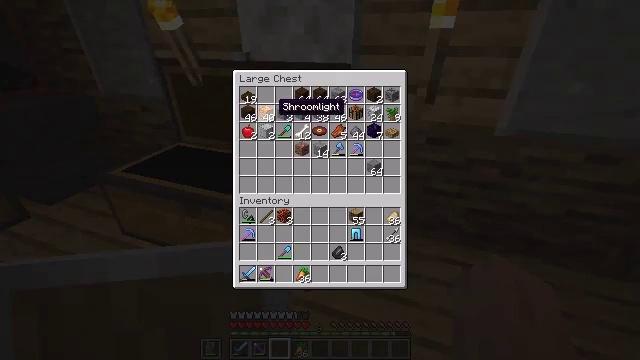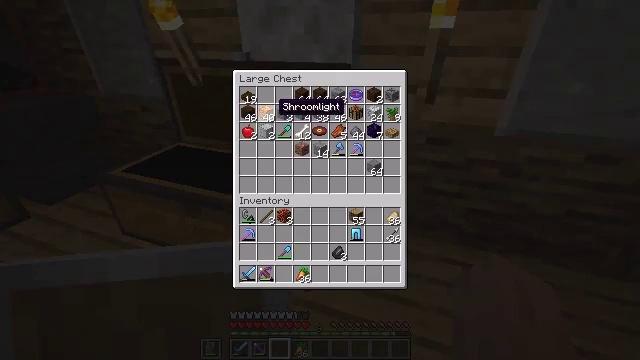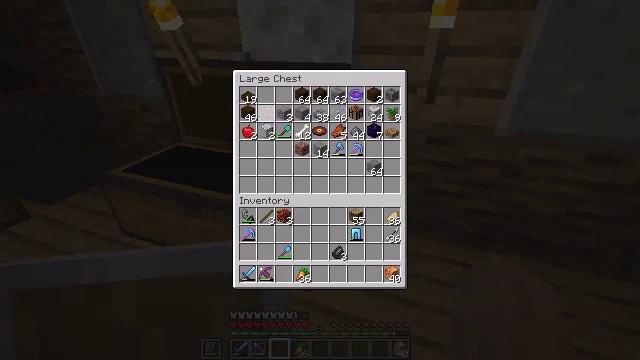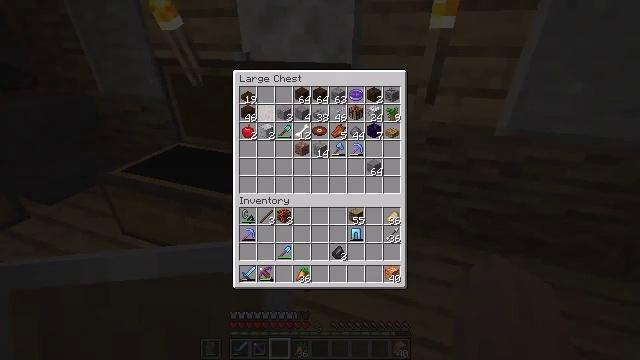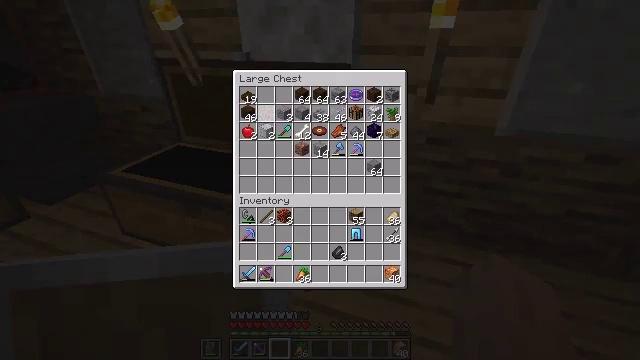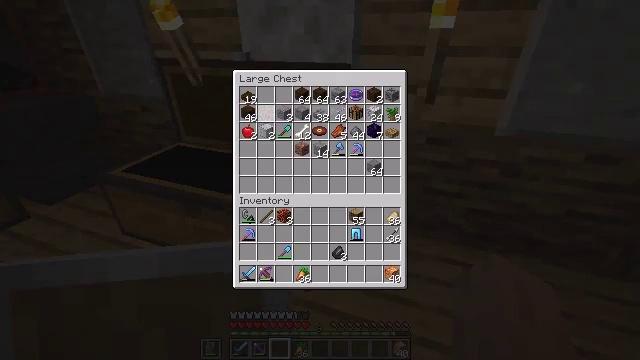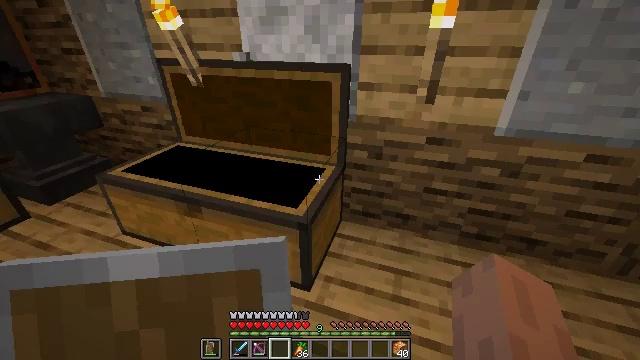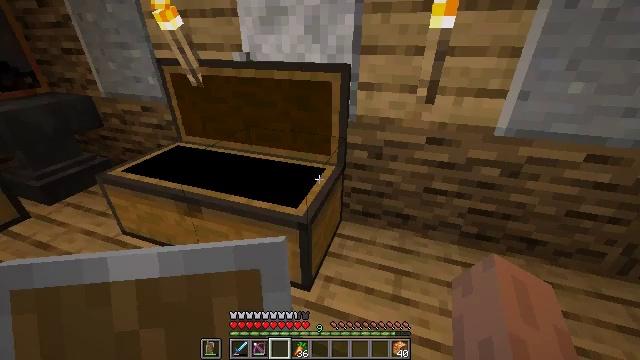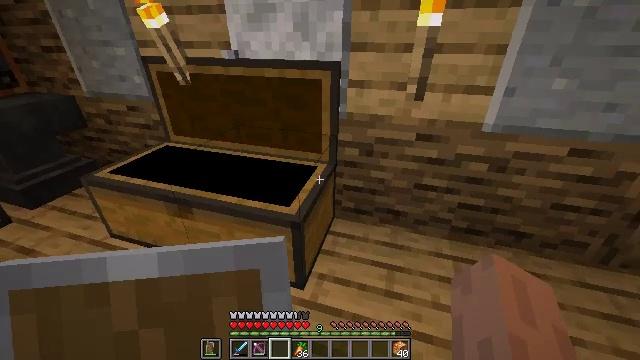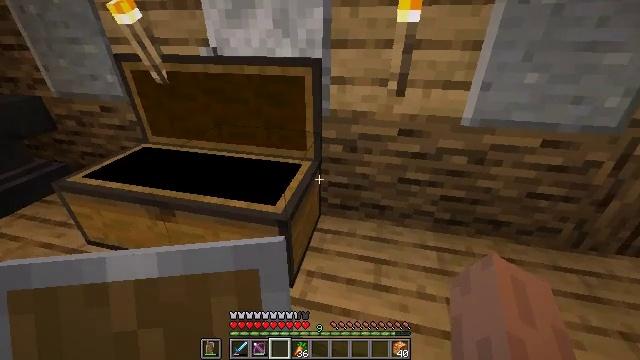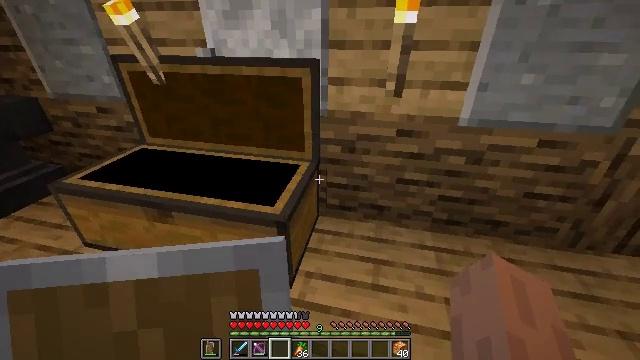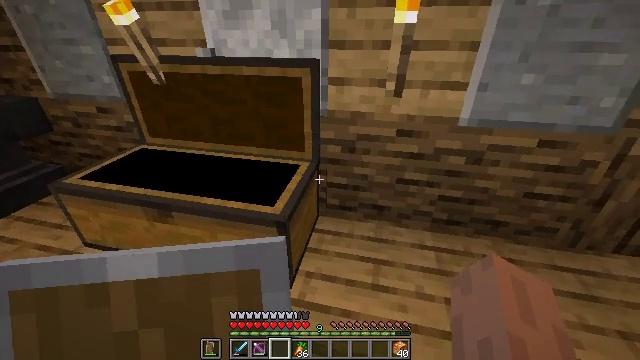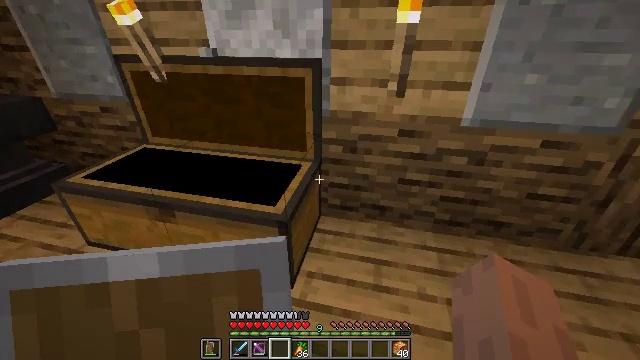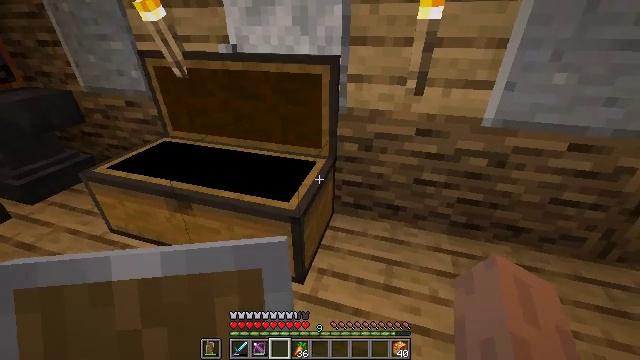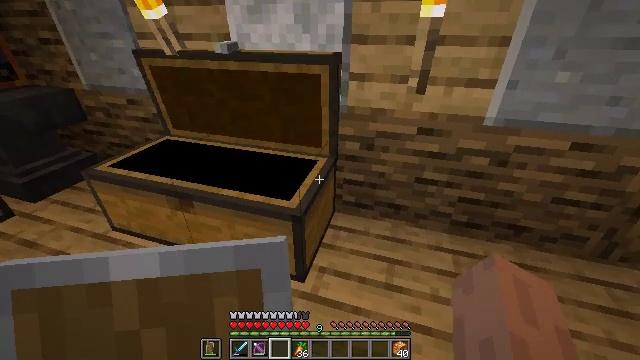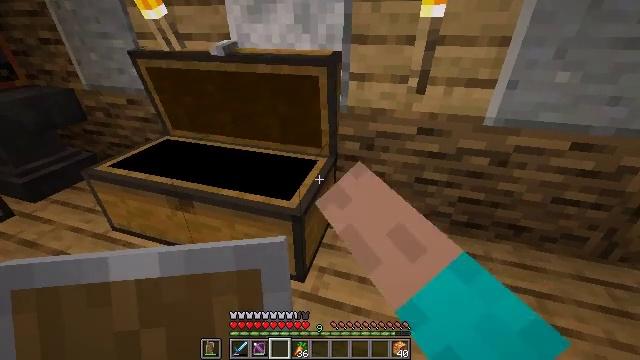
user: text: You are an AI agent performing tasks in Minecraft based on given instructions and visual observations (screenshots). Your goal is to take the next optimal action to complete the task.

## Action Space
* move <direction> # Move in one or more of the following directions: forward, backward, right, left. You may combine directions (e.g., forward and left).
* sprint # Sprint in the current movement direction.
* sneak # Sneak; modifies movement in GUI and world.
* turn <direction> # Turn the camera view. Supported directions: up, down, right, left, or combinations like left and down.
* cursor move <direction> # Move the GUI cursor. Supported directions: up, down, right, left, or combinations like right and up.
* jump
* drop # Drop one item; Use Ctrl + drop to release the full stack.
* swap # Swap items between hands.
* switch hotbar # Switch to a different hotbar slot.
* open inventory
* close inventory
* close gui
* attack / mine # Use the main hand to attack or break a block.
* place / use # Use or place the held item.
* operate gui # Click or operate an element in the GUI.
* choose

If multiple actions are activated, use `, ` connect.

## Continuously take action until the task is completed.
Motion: motion action
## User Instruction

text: Attack the oak planks to recycle it.
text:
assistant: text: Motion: sneak
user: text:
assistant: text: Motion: sneak, operate gui
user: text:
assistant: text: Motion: sneak, operate gui
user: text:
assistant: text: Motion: sneak
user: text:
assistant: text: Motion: no_op
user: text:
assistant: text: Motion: no_op
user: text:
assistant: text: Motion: close gui
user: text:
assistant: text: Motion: turn right
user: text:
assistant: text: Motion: turn right
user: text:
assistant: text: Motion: no_op
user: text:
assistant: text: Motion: no_op
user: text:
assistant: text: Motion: no_op
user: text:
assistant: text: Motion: turn left
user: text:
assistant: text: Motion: use / place
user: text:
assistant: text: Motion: use / place
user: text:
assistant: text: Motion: use / place
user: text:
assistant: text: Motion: no_op
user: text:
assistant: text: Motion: no_op
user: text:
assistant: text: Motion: open gui
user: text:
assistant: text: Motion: no_op
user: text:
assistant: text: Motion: no_op
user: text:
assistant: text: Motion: no_op
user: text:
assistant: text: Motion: no_op
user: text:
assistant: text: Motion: cursor move right
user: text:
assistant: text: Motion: cursor move right
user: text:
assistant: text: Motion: no_op
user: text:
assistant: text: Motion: cursor move down
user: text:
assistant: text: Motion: cursor move left and down
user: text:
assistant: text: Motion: no_op
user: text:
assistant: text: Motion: no_op